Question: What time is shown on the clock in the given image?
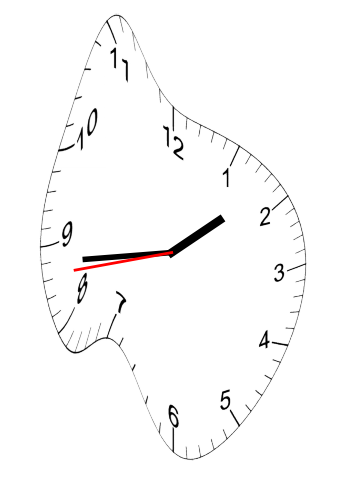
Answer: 01:43:43